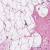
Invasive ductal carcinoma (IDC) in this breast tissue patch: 0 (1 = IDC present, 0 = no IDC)